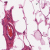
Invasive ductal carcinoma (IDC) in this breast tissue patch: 0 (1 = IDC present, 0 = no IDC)